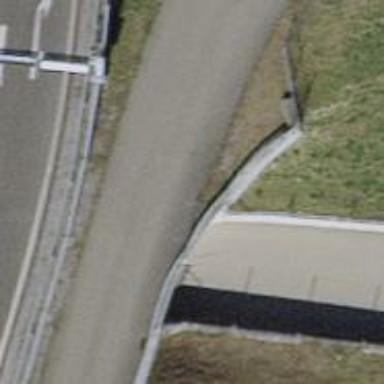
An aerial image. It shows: Retaining wall.